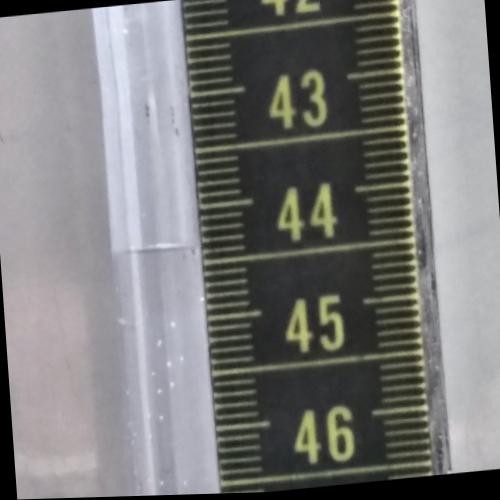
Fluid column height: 44.3 cm